Question: i want to deploy my django site to apache , but i cant find a website to download "mod_wsgi.so" file ,
i download modwsgi in <URL> , but i cant find "mod_wsgi.so" too,
this is the file :

so what can i do ,
thanks!
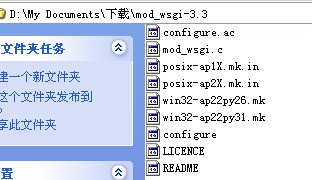
Answer: If you need a precompiled Windows version you could take a look at <URL>